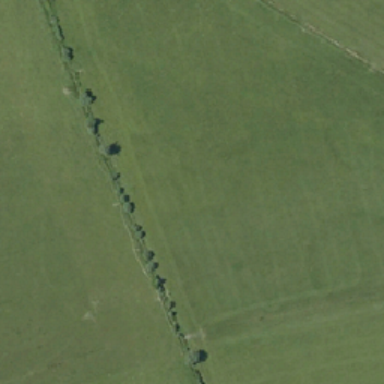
Many of the patterns are on the grass .